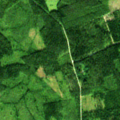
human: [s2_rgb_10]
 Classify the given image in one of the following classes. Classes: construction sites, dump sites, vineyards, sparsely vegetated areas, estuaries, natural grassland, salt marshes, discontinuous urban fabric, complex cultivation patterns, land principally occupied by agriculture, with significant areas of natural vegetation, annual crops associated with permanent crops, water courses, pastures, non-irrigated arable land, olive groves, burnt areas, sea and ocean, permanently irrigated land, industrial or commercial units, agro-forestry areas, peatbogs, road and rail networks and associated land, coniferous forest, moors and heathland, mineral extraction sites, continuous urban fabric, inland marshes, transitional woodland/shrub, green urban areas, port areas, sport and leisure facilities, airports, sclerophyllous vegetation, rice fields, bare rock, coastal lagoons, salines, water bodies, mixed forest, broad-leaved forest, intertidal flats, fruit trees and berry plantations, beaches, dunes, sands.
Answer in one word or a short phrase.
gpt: land principally occupied by agriculture, with significant areas of natural vegetation, coniferous forest, mixed forest, transitional woodland/shrub